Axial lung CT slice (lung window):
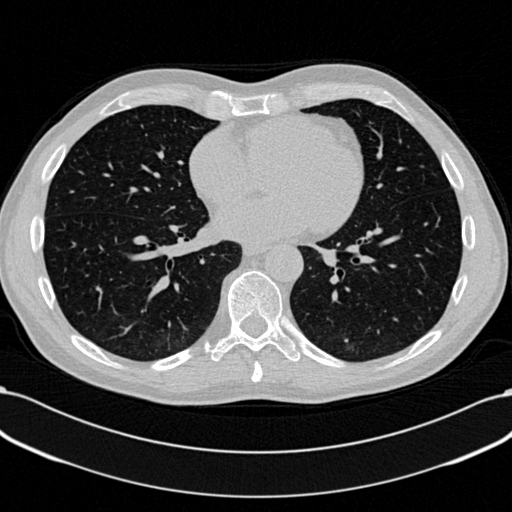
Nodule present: no